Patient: sex M, age 59
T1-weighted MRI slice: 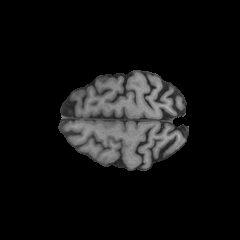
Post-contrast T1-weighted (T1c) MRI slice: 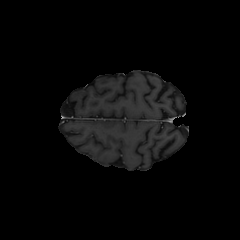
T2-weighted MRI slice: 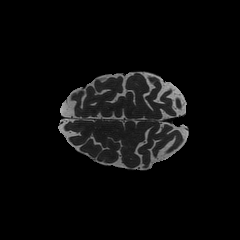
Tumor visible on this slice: no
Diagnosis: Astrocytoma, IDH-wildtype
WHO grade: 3